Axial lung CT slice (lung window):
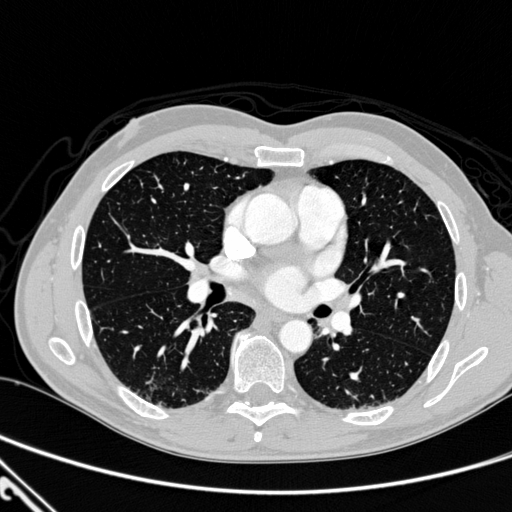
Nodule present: no